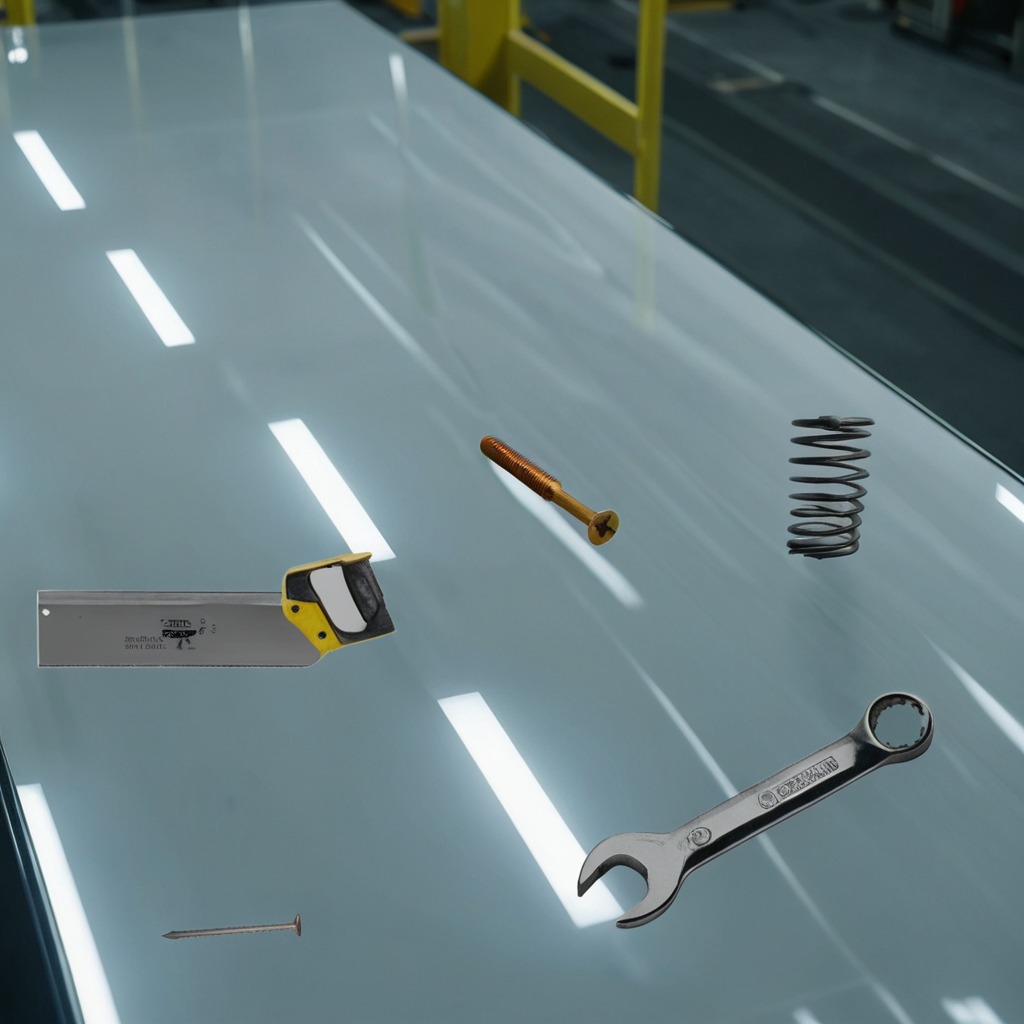
A metal machine screw, an iron nail, a coiled metal spring, a handheld metal saw, and a wrench are lying on a high-gloss table in a ship maintenance bay industrial lighting.